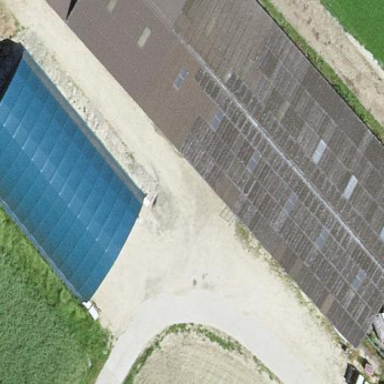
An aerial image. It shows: Rural barn.